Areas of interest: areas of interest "Zoo"
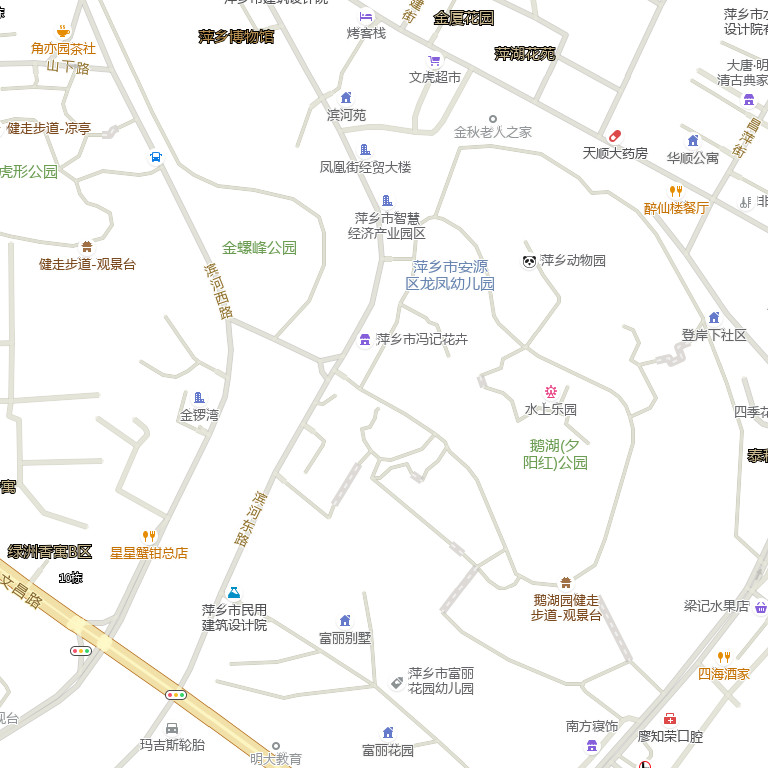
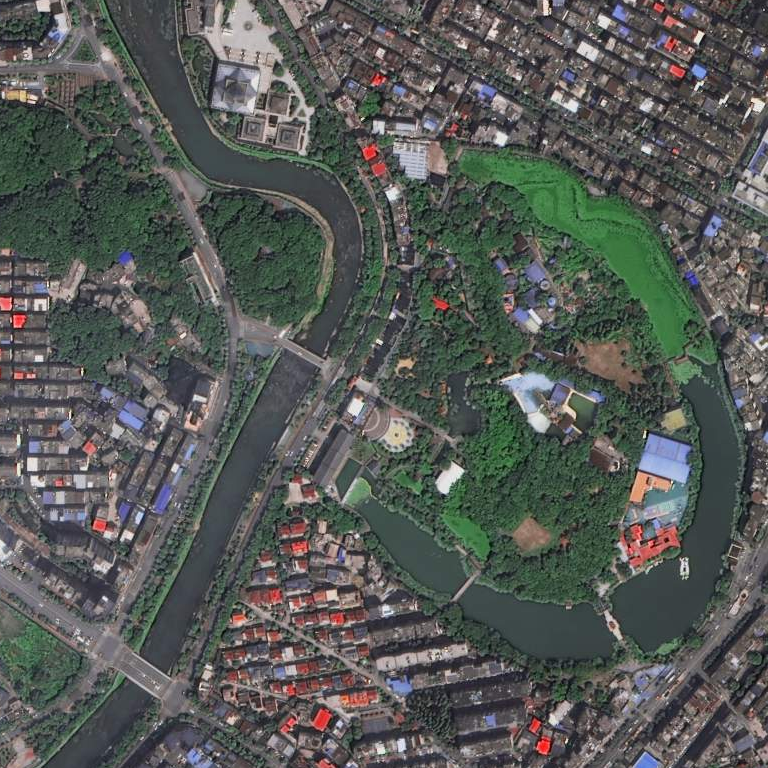